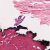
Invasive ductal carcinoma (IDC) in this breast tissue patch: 0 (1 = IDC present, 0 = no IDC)